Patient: sex F, age 52
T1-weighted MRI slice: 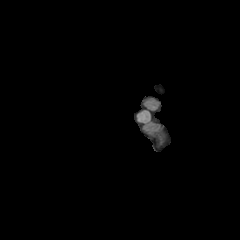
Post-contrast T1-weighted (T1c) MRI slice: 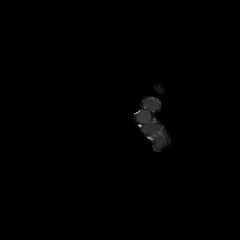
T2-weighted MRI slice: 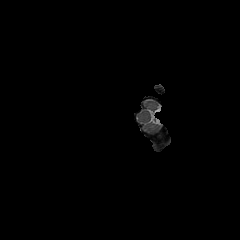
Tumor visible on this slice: no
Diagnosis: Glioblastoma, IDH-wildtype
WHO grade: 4